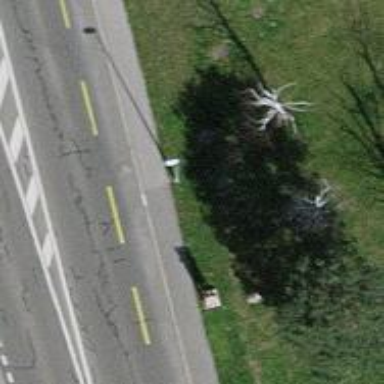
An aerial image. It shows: Bus stop with platform for public transport.